Question: When I open a separate Chrome developer tools window in order to look at a page's JavaScript code I get this window in regular intervals:

When I click "wait" the window goes away but comes back soon after.
This happens on Chrome 32 on Windows, and on different websites (e.g. <URL>.
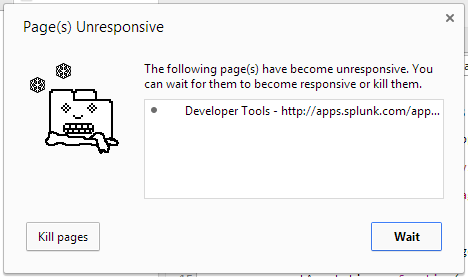
Answer: it does seem that the issue is with the 32.0.1700.102 version of Google Chrome.
I've got several users who are experiencing the problem. It only seems to happen when you are working with sites that open popups (the kind you want) such as opening and email in a new window in Google Mail.
Its seams like the latest update may have helped fix the issue(32.0.1700.102 m), or some users are reporting that the v33 beta does not have the issue. <URL>
Bug report here:
<URL>